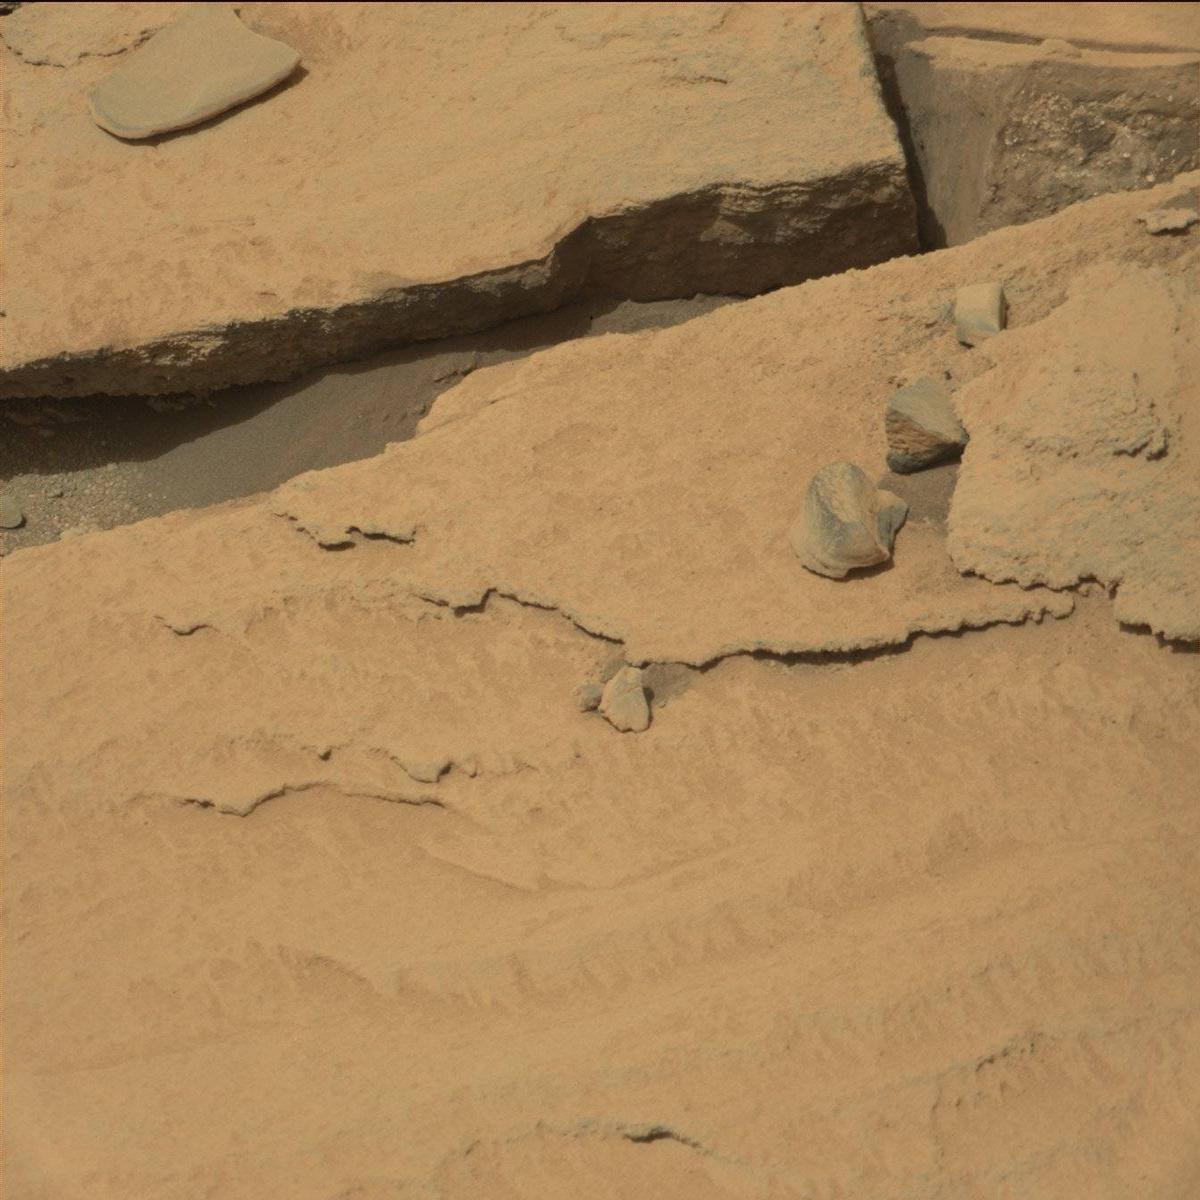
Terrain classes present: Bedrock, Rock, Sand / Soil